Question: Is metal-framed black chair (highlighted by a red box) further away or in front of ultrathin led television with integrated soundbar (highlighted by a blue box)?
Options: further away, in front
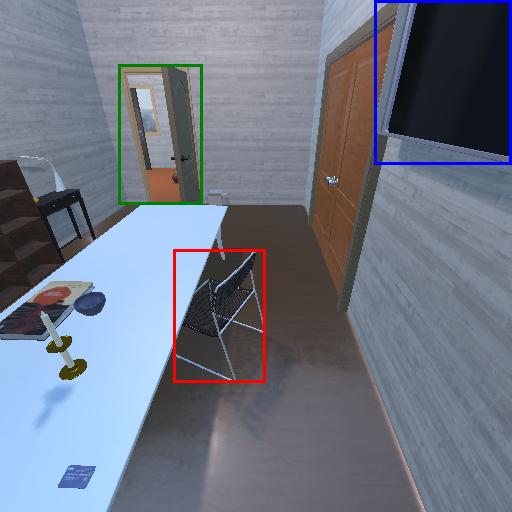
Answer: further away